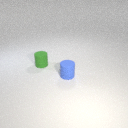
small green rubber cylinder to the left of small blue rubber cylinder